Question: More specifically, I have created a CollectionView which contains a CollectionViewCell in it. Within my CollectionViewController code is the:
'''
override func collectionView(collectionView: UICollectionView, cellForItemAtIndexPath indexPath: NSIndexPath) -> UICollectionViewCell
'''
function which does the whole dequeuing cells thing for me. I have traced my program, and it crashes at this line (it sends me to the assembler code):
'''
let cell = collectionView.dequeueReusableCellWithReuseIdentifier(reuseIdentifier, forIndexPath: indexPath) as CustomCell
'''
However, When I change "CustomCell" to "UICollectionViewCell" it works perfectly. This was odd to me because my CustomCell class has adopted the properties of UICollectionViewCell, as seen in these lines:
'''
import UIKit
class CustomCell: UICollectionViewCell {
@IBOutlet var thumbnailImageView: UIImageView!
}
'''
I have also set the reuseIdentifier in both the initialisation of this view and within the storyboard. My question is: when creating custom cells for table/collection views, what additional steps need to be taken?
EDIT: This is the specific crashing screen:

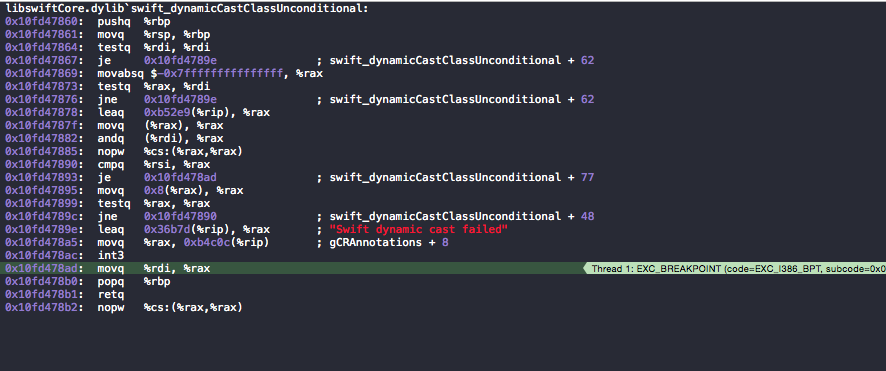
Answer: You need to register, either the Nib or the Class as a cell for reuse identifier. In code use these methods:
'''
func registerClass(_ cellClass: AnyClass!, forCellWithReuseIdentifier identifier: String!)
func registerNib(_ nib: UINib!, forCellWithReuseIdentifier identifier: String!)
'''
The crash is due to as operator returning an optional. It is force-unwrapped and crashes because the identifier is not registered for your class, thus the cell is UICollectionViewCell, not your custom class.
See:
<URL>